Question: I'm trying to specify command line arguments to an executable in a '<StartProgram>' value of a '<PropertyGroup>' Currently looks like this
'''
<PropertyGroup>
<StartAction>Program</StartAction>
<StartProgram>$(SolutionDir)\Edge.Express
ode.exe</StartProgram>
</PropertyGroup>
'''
I'm trying to automate the steps involved in attaching my library to a running process so my team can directly debug a library without additional ceremony (They're not familiar with Visual Studio yet)
I copied the node executable to the Edge.Express folder and my Express server configuration is in server.js at that location. What I to do is this:
'''
<PropertyGroup>
<StartAction>Program</StartAction>
<StartProgram>$(SolutionDir)\Edge.Express
ode.exe server</StartProgram>
</PropertyGroup>
'''
but that throws the following exception

Removing the "server" arg fires up an instance of node.
How would I give the "server" argument to node.exe inside my '<StartProgram>' setting?
Is there a way to set the StartAction to run a batch script and just push the server startup into the script?
A quick search did not return any documentation on what the available StartActions are
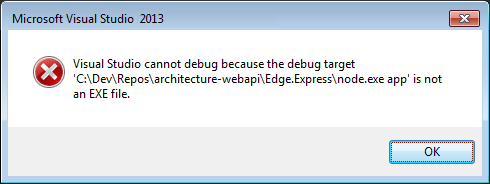
Answer: As <URL>: If you want to specify arguments for the '<StartAction>' , you have to use the '<StartArguments>' element:
'''
<StartAction>Program</StartAction>
<StartProgram>$(SolutionDir)\Edge.Express
ode.exe</StartProgram>
<StartArguments>server</StartArguments>
'''